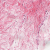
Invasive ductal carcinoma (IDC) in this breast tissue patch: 0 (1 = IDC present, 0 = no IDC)